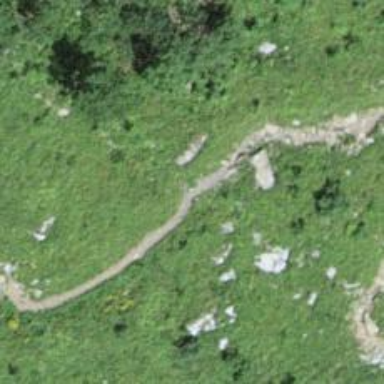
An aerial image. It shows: Rugged ground path that is impassable.